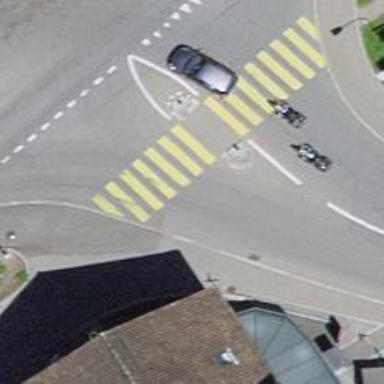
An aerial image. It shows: Uncontrolled zebra crossing with central island.